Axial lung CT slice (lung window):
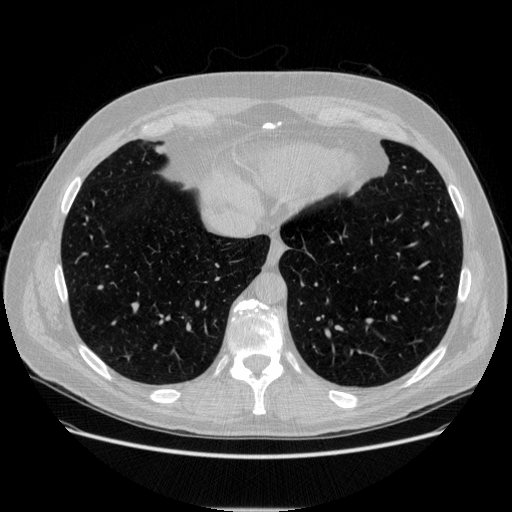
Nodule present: no